Aerial crown-view tile of a tropical tree (Barro Colorado Island, Panama), acquired 20250915:
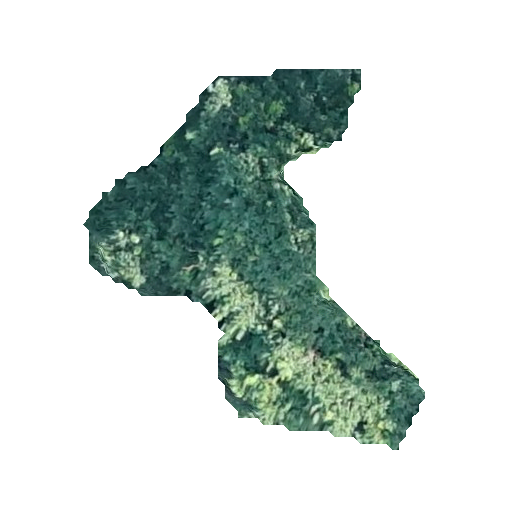
Species: Celtis schippii
GBIF accepted scientific name: Celtis schippii
Crown area: 91.34 m²